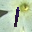
Label: 1